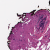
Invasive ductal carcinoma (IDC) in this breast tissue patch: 0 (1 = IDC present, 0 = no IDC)